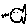
Label: fish